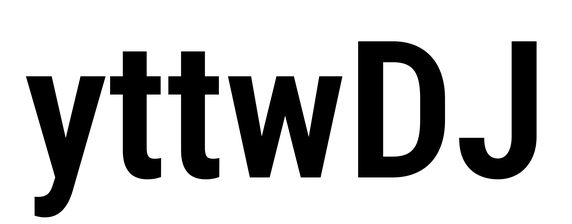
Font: Roboto_Condensed_SemiBold